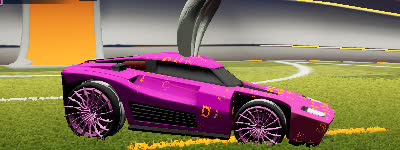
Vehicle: breakout